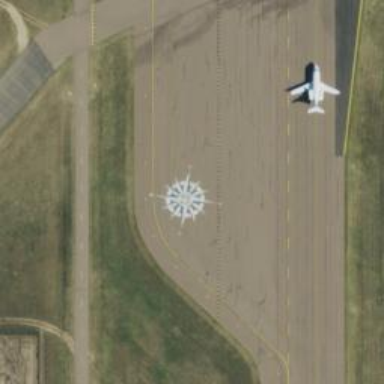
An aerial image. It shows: Image of taxiway at airport.